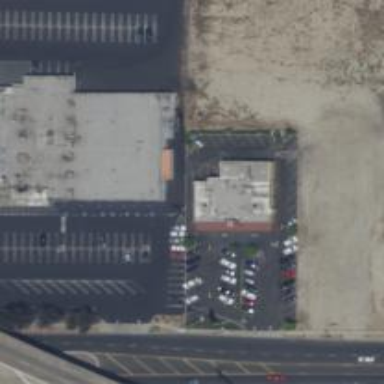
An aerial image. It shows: Building that houses bowling alley.